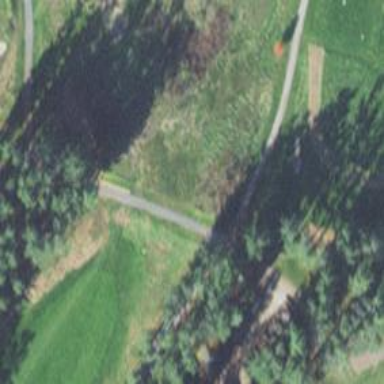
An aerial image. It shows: Service road used as golf cart path.